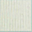
Piece: xx